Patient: sex M, age 52
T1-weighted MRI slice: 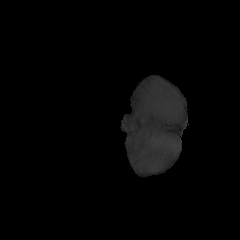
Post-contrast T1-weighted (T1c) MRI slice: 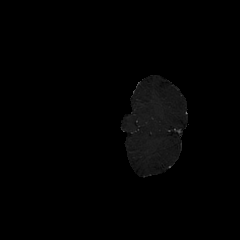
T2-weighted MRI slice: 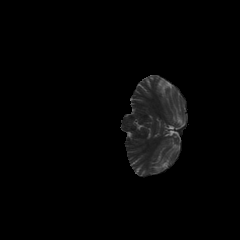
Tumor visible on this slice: no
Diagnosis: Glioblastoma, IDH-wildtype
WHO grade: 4